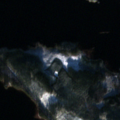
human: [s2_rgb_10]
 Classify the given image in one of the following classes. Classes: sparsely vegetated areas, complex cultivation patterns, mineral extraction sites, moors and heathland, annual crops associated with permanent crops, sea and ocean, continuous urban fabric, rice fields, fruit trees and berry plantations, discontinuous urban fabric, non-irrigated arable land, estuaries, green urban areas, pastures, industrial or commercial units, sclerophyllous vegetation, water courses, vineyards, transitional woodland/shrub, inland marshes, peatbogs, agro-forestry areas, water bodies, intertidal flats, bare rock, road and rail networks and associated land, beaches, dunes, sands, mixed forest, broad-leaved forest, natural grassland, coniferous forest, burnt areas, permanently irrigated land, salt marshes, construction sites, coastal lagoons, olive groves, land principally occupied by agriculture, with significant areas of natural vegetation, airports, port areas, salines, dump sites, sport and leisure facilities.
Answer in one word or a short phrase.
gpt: coniferous forest, mixed forest, water bodies